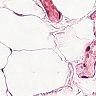
Metastatic tissue present: no